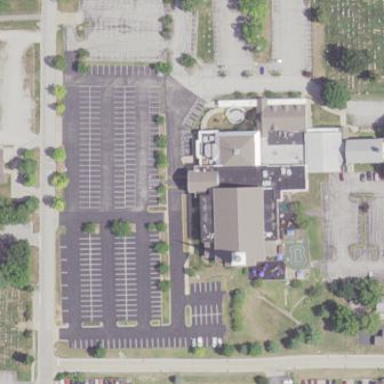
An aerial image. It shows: Building that is place of worship.